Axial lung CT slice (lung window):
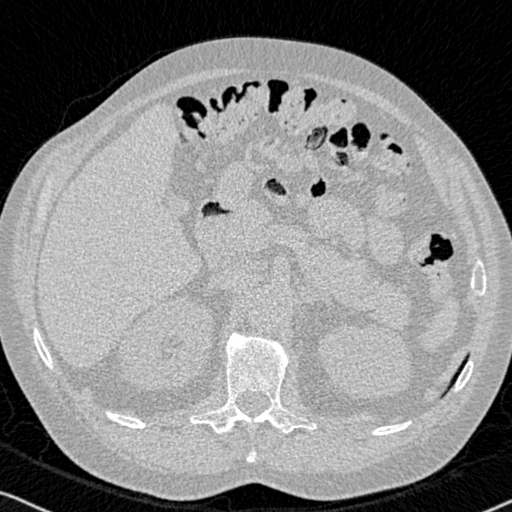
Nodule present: no